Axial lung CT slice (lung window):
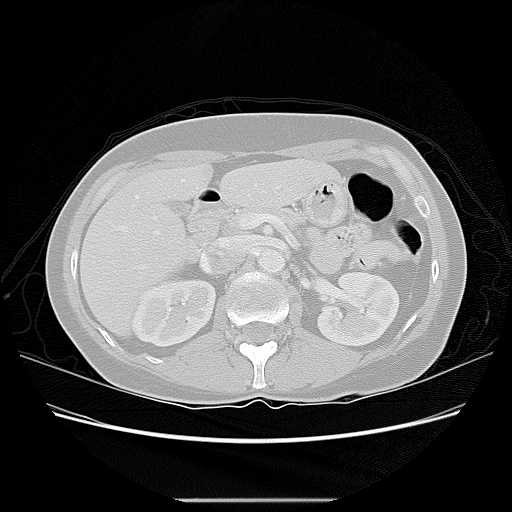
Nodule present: no